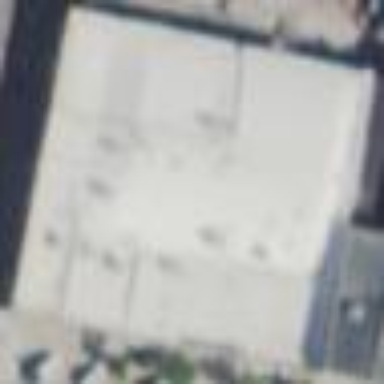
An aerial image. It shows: Retail building.